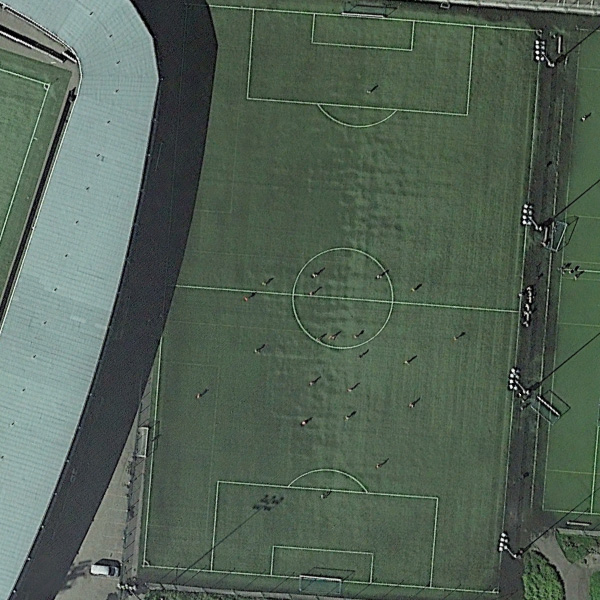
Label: Playground